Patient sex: F
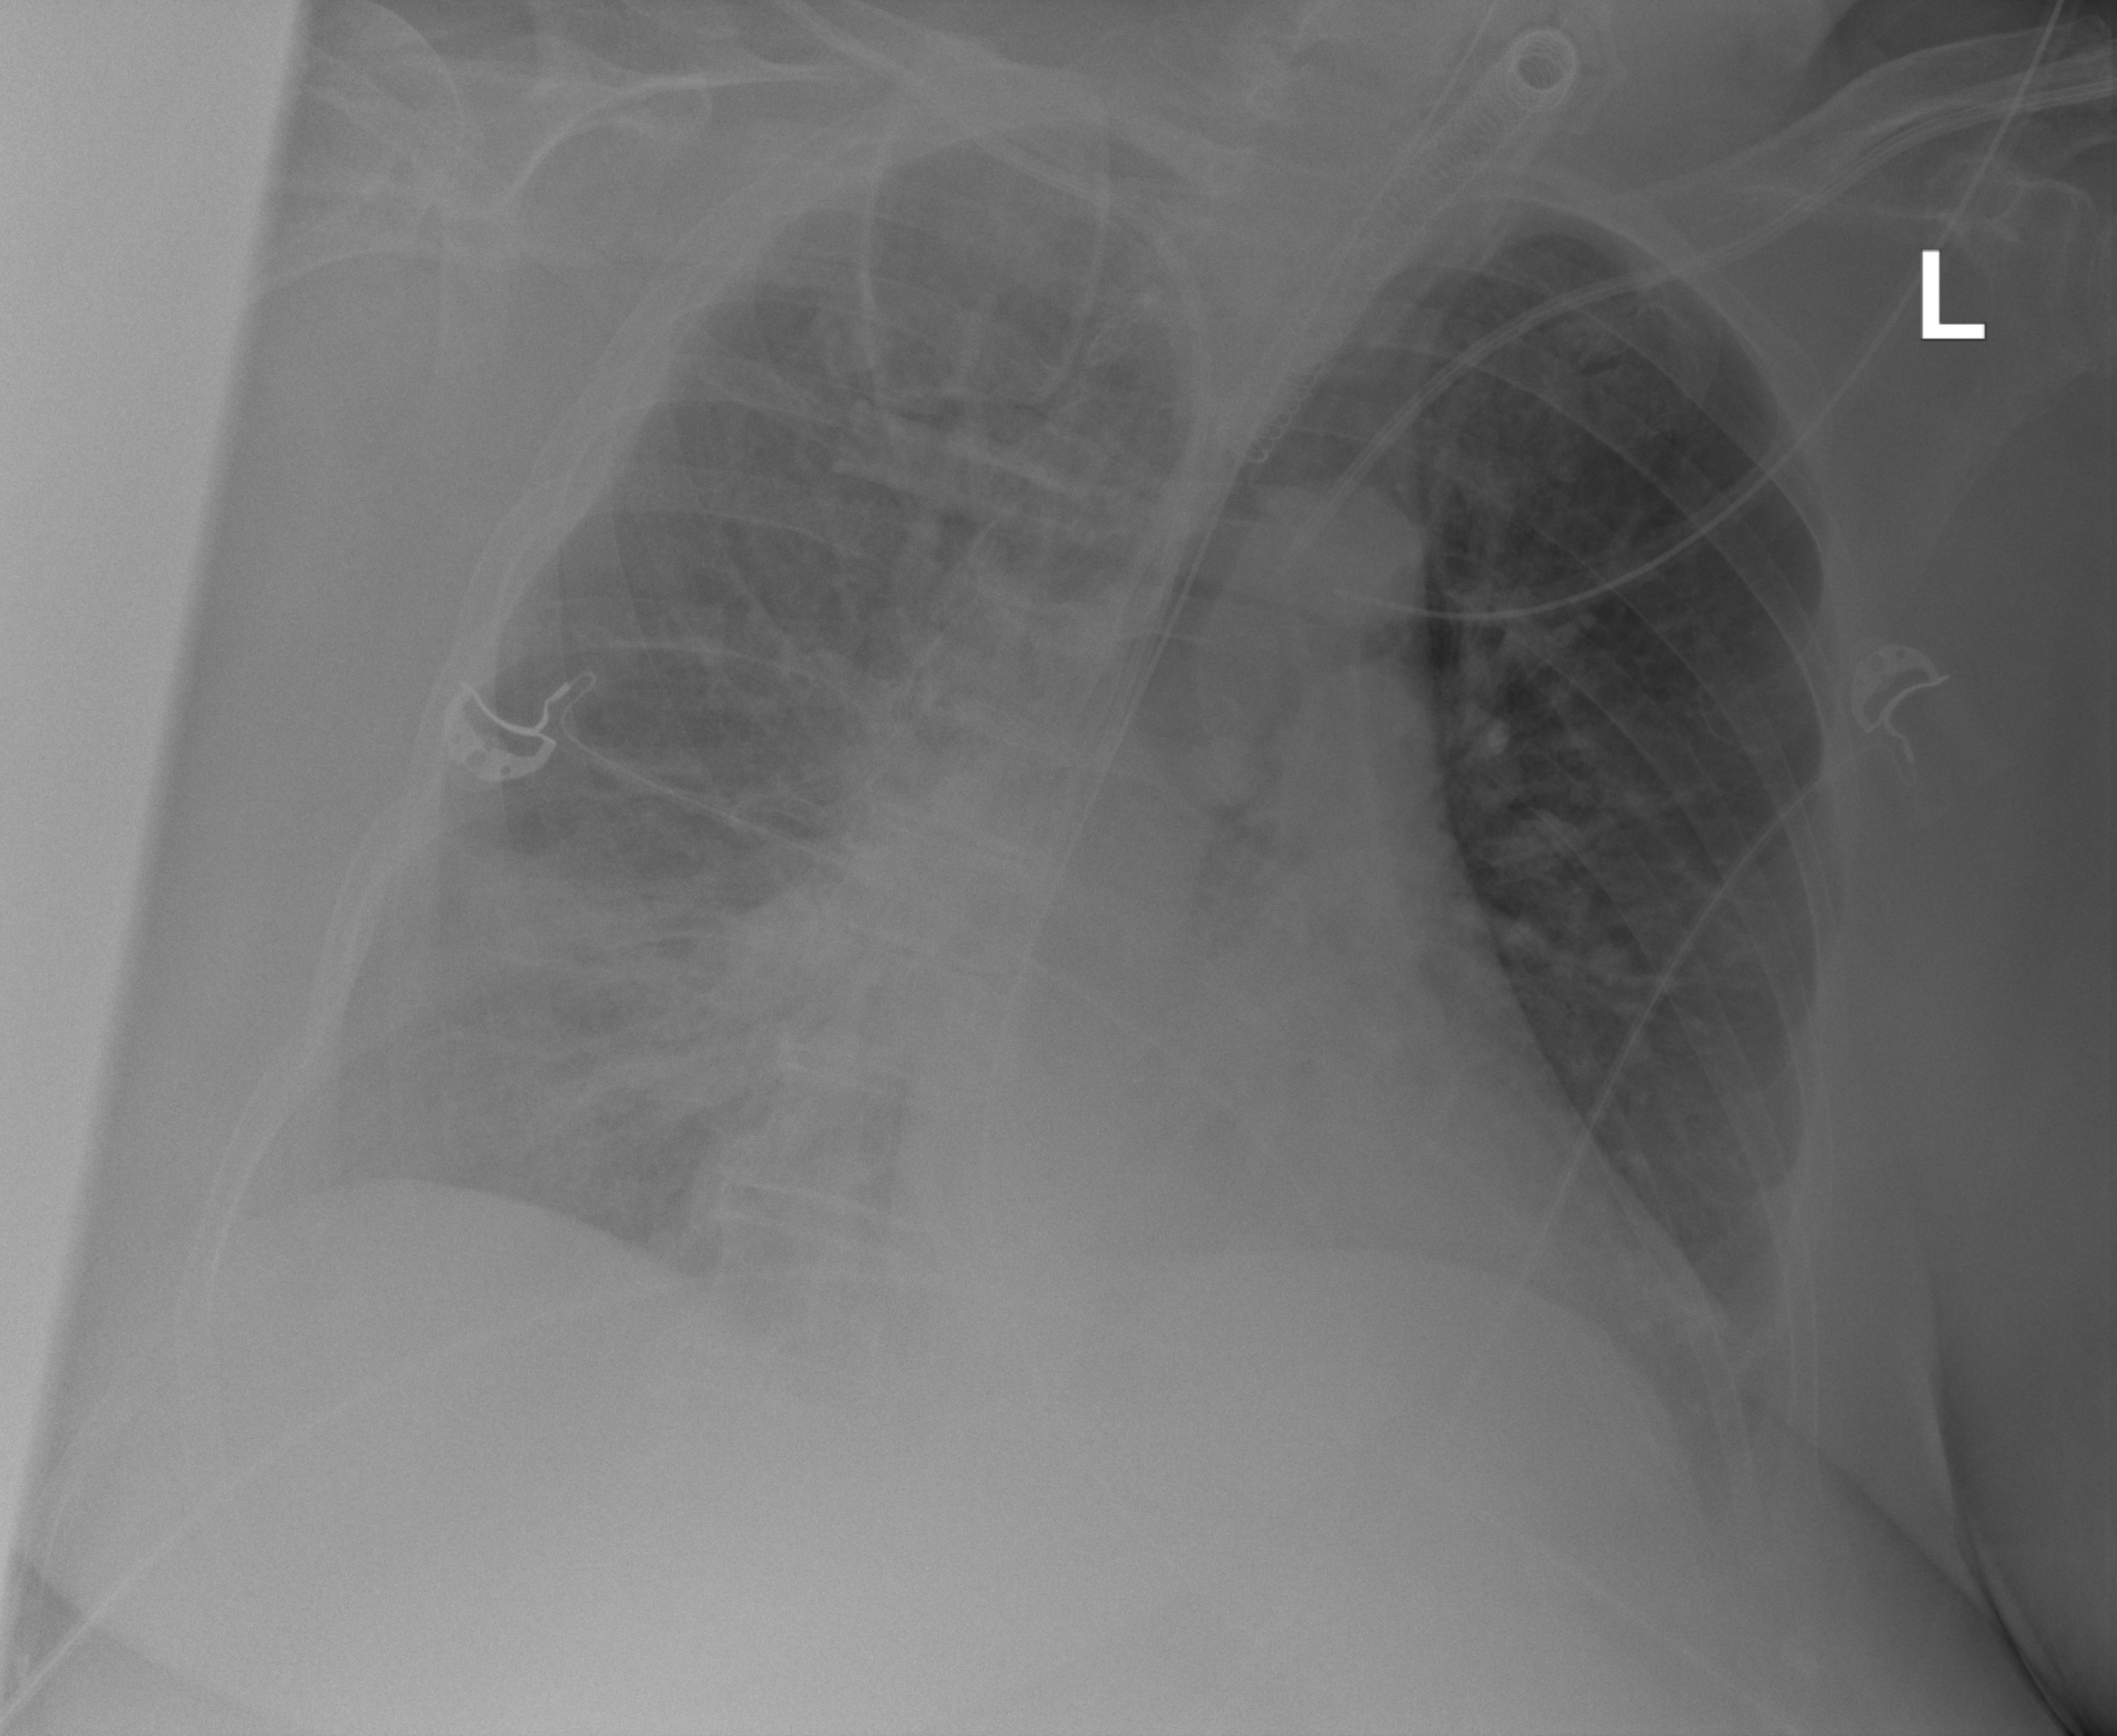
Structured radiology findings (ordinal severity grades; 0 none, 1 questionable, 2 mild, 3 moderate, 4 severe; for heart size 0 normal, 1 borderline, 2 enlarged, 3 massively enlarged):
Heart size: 2
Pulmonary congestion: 2
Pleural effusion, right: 0
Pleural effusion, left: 2
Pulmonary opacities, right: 2
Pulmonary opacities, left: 0
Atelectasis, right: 2
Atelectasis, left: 0